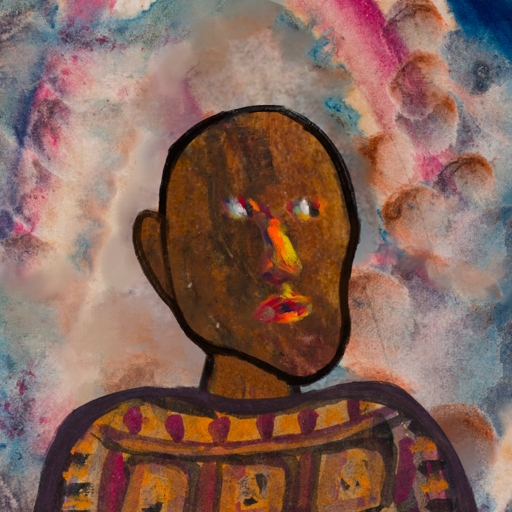
Background: Rupkatha, Head And Neck Side: Mosgoul, Face Side: An_Impression, Bust: Doll, Hair Side: Blank, Head Accessory: Blank, Second Necklace: Blank, Necklace: Blank, Baby: Blank